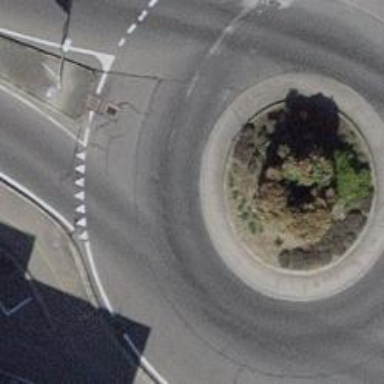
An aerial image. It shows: Secondary road with asphalt surface leading to roundabout junction.